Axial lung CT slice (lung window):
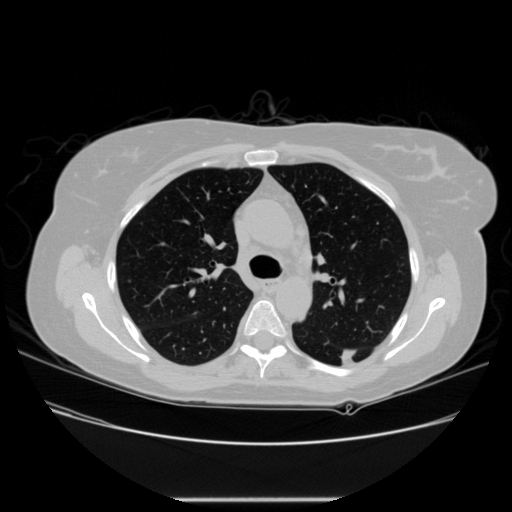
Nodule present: yes
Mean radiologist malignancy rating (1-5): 4.75